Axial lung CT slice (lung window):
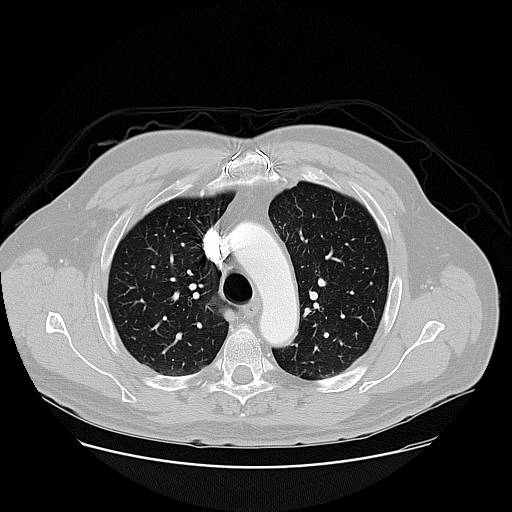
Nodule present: no